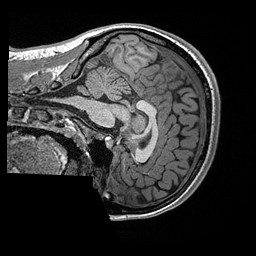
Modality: T1w
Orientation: sagittal
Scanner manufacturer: ge
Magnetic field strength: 3 T
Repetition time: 2.349 s
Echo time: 0.002968 s